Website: lowes
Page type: billing-address
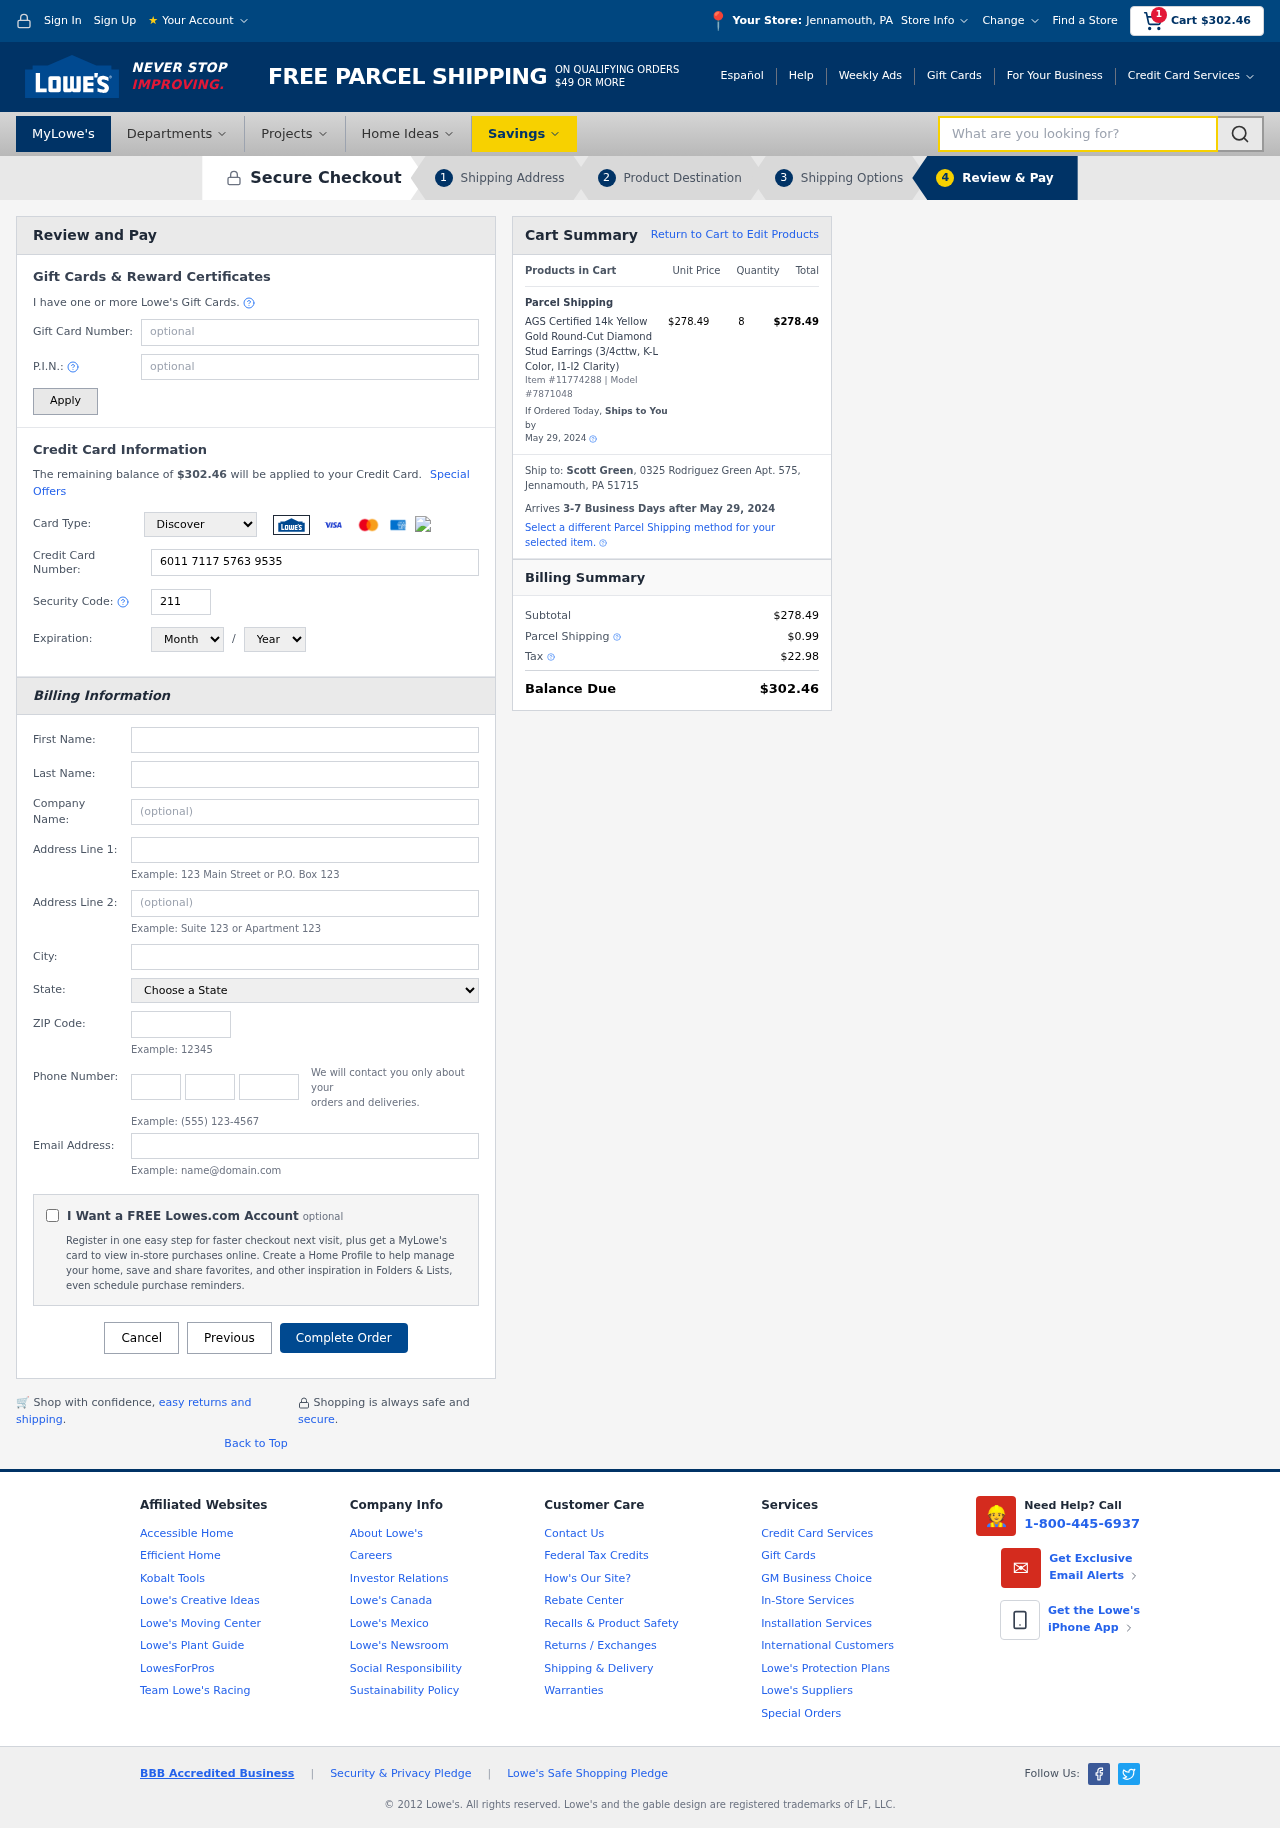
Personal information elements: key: PII_CARD_CVV
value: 211
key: PII_CARD_EXPIRY_MONTH
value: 12
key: PII_CARD_EXPIRY_YEAR
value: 28
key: PII_CARD_NUMBER
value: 6011 7117 5763 9535
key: PII_CARD_TYPE
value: Discover
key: PII_CITY
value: Jennamouth
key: PII_CITY_STATE
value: Jennamouth, PA
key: PII_COMPANY
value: Gross-Gilmore
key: PII_EMAIL
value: sgreen@gmail.com
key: PII_FIRSTNAME
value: Scott
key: PII_FULLNAME
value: Scott Green
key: PII_LASTNAME
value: Green
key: PII_PHONE_AREA
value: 915
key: PII_PHONE_PREFIX
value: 548
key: PII_PHONE_SUFFIX
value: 5003
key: PII_POSTCODE
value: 51715
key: PII_STATE
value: Pennsylvania
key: PII_STREET
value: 0325 Rodriguez Green Apt. 575
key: PII_STREET2
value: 758 Nicole Rest
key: PII_CITY_STATE_ZIP
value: Jennamouth, PA 51715
Product elements: key: PRODUCT1_NAME
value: AGS Certified 14k Yellow Gold Round-Cut Diamond Stud Earrings (3/4cttw, K-L Color, I1-I2 Clarity)
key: PRODUCT1_PRICE
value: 278.49
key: PRODUCT1_QUANTITY
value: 8
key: PRODUCT_ITEM_NUMBER
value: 11774288
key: PRODUCT_MODEL_NUMBER
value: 7871048
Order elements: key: ORDER_SUBTOTAL
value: $302.46
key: ORDER_TOTAL
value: $302.46
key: ORDER_SHIPPING_DATE
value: May 29, 2024
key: ORDER_SUBTOTAL
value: $278.49
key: ORDER_DELIVERY_DATE
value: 3-7 Business Days after May 29, 2024
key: ORDER_SHIPPING_DATE2
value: May 29, 2024
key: ORDER_SUBTOTAL2
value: $278.49
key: ORDER_SHIPPING_COST
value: $0.99
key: ORDER_TAX
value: $22.98
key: ORDER_TOTAL2
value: $302.46
Search elements: key: HEADER_SEARCH
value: What are you looking for?